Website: walmart
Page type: address-validator
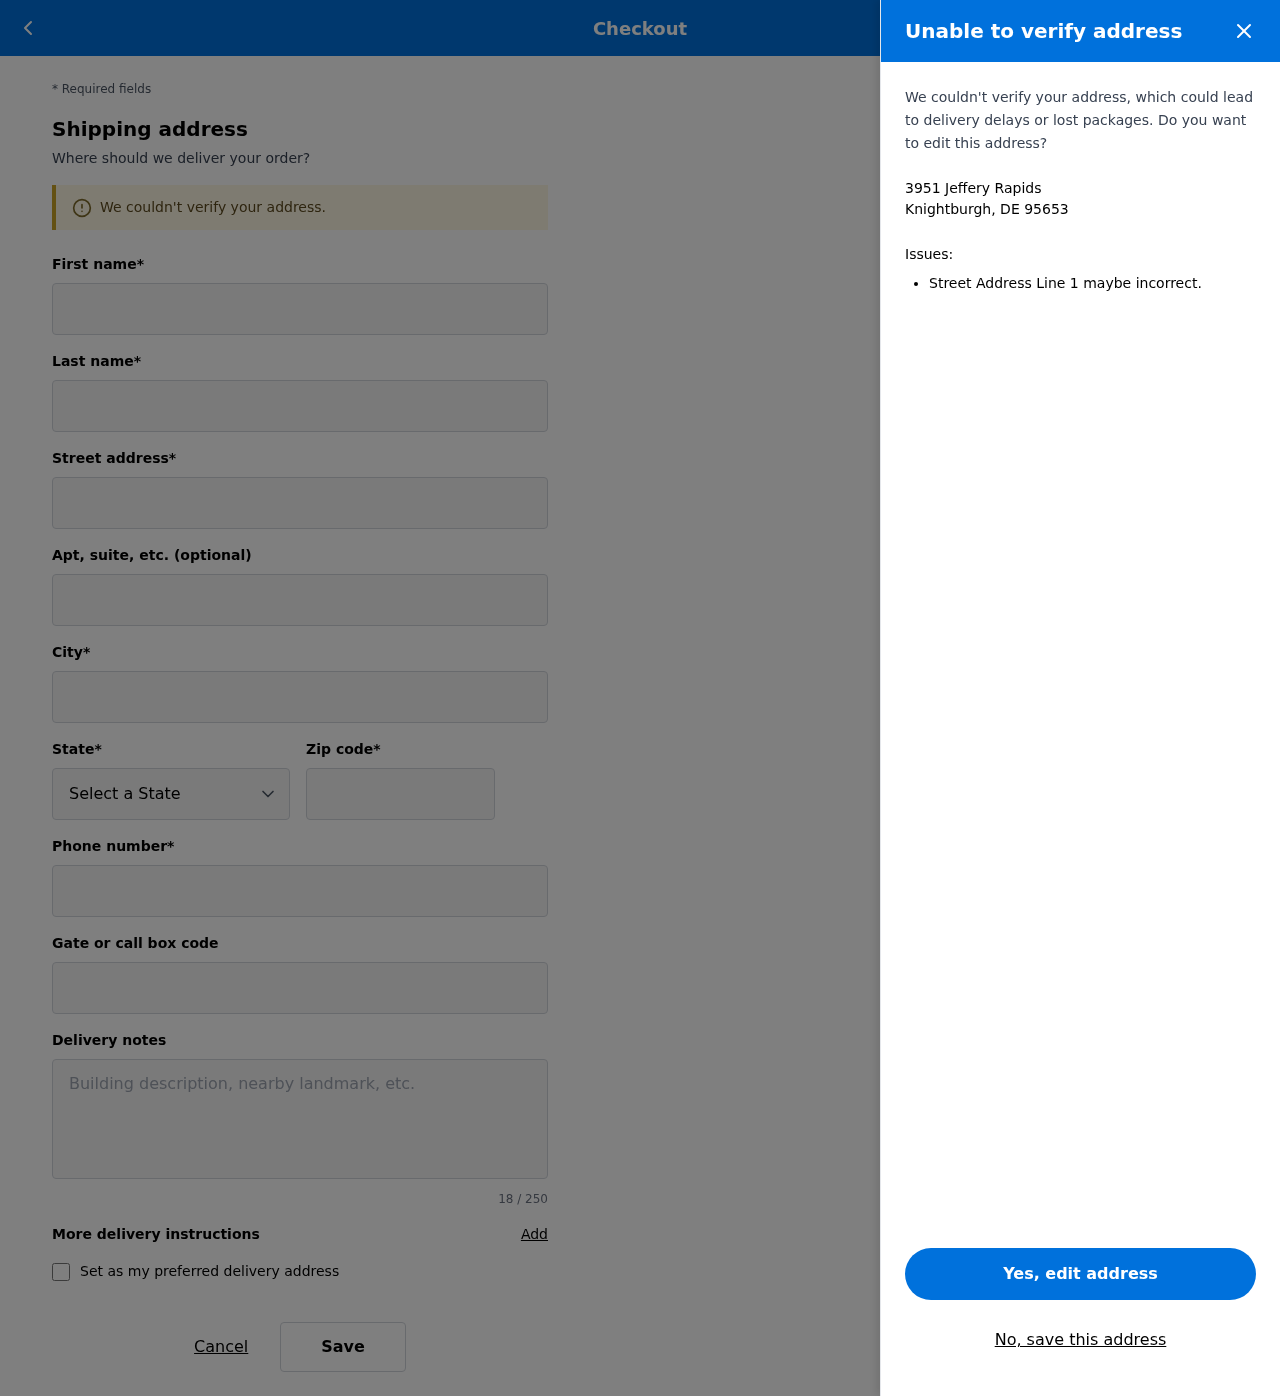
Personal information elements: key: PII_CITY_STATE_ZIP
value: Knightburgh, DE 95653
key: PII_DELIVERY_INSTRUCTIONS
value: Leave with doorman
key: PII_STATE_ABBR
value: DE
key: PII_STREET
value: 3951 Jeffery Rapids
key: PII_FIRSTNAME
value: Brittany
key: PII_LASTNAME
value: Wright
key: PII_CITY
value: Knightburgh
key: PII_POSTCODE
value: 95653
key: PII_PHONE
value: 2903849538
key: PII_SECURITY_CODE
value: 645